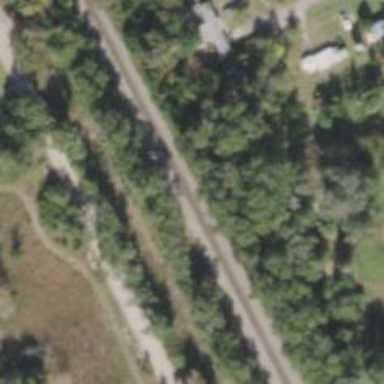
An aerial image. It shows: Railway track.